Interaction volume radius: 10 \u00c5
Interaction volume height: 30 \u00c5
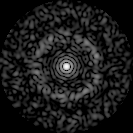
Disorder parameter: 0.8524